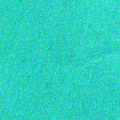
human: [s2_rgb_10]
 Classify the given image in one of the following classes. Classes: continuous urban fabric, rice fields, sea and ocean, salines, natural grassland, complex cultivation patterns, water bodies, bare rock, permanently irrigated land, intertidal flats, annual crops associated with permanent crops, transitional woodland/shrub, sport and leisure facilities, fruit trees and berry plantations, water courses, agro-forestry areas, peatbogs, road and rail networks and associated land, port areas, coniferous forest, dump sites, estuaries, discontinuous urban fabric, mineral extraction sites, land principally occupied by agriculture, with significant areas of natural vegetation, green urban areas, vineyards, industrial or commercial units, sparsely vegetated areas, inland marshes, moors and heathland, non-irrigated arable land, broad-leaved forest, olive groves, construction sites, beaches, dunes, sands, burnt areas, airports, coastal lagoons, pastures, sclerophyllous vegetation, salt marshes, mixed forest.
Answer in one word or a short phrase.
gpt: sea and ocean